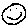
Label: smiley face